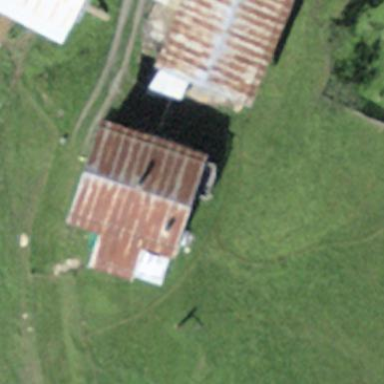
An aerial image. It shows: Farm building.